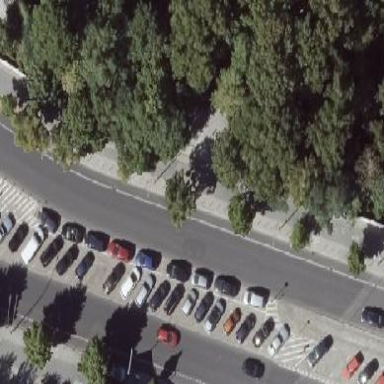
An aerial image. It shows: Parking area along the street side with diagonal orientation.